Question: I am relatively new to Perl and I am using 'wxPerl' to create a GUI application. Now, I want to add a 'Panel' into a 'Frame', possibly using a 'sizer' so that the panel resizes automatically as the frame gets resized.
So here's what I got:
(1) I have to use a 'BoxSizer', which stretch components in one direction.
(2) I have to pass parameters in the 'Add' subroutines to stretch components in another direction.
I wrote the following code:
'''
package Main;
use Wx;
use parent 'Wx::App';
sub OnInit {
my $frame = Wx::Frame->new(undef, -1, "SimpleCalc ".$Information::VERSION_NO, [-1,-1], [-1,-1]);
my $centerPanel = Wx::Panel->new($frame, -1, [-1,-1], [-1,-1]);
#set red background
$centerPanel->SetBackgroundColour(Wx::Colour->new(255,0,0));
my $frameSizer = Wx::BoxSizer->new(wxHORIZONTAL);
$frameSizer->Add($centerPanel, 1, 0, 0);
$frame->SetSizer($frameSizer);
$frame->Center();
$frame->Show(1);
return 1;
}
my $app = Main->new;
$app->MainLoop;
'''
The unwanted result:

What I want is to stretch the red panel in both (horizontal and vertical) direction, or in short, I want something similar to 'BorderLayout' in 'Java'.
According to some online tutorials, I tried to replace '$frameSizer->Add($centerPanel, 1, 0, 0);' with
'$frameSizer->Add($centerPanel, 1, wxEXPAND, 0);', but the script doesn't run. An error occurs saying that it is unable to resolve overload for Wx::Sizer::Add(Wx::Panel, number, scalar, number). I also tried '$frameSizer->Add($centerPanel, 1, 0, 0, wxEXPAND);', but the frame obtained is exactly the same as the frame in the image.
Is it possible to have something similar to Java's 'BorderLayout' in 'wxPerl'? Thanks in advance.
P.S. I know there is a <URL>, but there are no concrete answers...
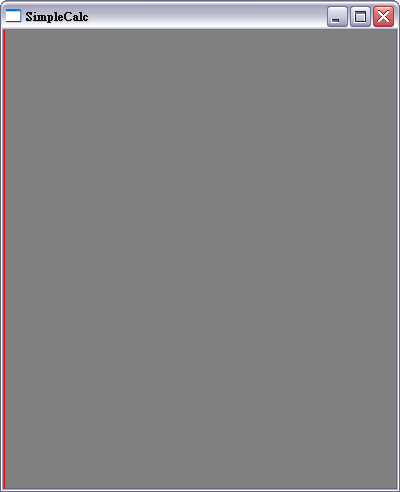
Answer: In case you weren't aware, the default sizer for any child window will make it fill its available space, so to achieve the effect you're asking for all you need is this
'''
use strict;
use warnings;
package Information;
our $VERSION_NO = 9.99;
package Main;
use Wx qw/ :colour /;
use parent 'Wx::App';
sub OnInit {
my $frame = Wx::Frame->new(undef, -1, "SimpleCalc $Information::VERSION_NO");
my $centerPanel = Wx::Panel->new($frame);
$centerPanel->SetBackgroundColour(wxRED);
$frame->Center;
$frame->Show;
return 1;
}
my $app = Main->new;
$app->MainLoop;
'''
---
It would have helped you a if you had 'use strict' and 'use warnings' in place! I and several others have to endlessly encourage people to do that but it seems sometimes that the message will never get across. Please try to make a habit of adding these statements to the top of every Perl program you write, and help us to spread the word
There are two things preventing your program from working
- The value 'wxHORIZONTAL' is undefined because you haven't imported it from 'Wx', so you are passing a value of zero to 'Wx::BoxSizer->new' without any warning being raised- You have used a value of zero for the third parameter to '$frameSizer->Add', which prevents the panel from expanding transversly to the direction of the sizer. You need 'wxEXPAND' in there to enable it, and you will also need to import the value of that constant of course
Here's a rewrite of your code that fixes these problems, and also takes advantage of the defaults that will be used for missing parameters. I've also used 'wxRED' instead of creating a new 'Wx::Colour' object. I had to set a value for '$Information::VERSION_NO' too
This code works as you expected
'''
use strict;
use warnings;
package Information;
our $VERSION_NO = 9.99;
package Main;
use Wx qw/ :sizer :colour /;
use parent 'Wx::App';
sub OnInit {
my $frame = Wx::Frame->new(undef, -1, "SimpleCalc $Information::VERSION_NO");
my $centerPanel = Wx::Panel->new($frame);
$centerPanel->SetBackgroundColour(wxRED);
my $frameSizer = Wx::BoxSizer->new(wxHORIZONTAL);
$frameSizer->Add($centerPanel, 1, wxEXPAND);
$frame->SetSizer($frameSizer);
$frame->Center;
$frame->Show;
return 1;
}
my $app = Main->new;
$app->MainLoop;
'''
<URL>